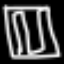
Label: hourglass